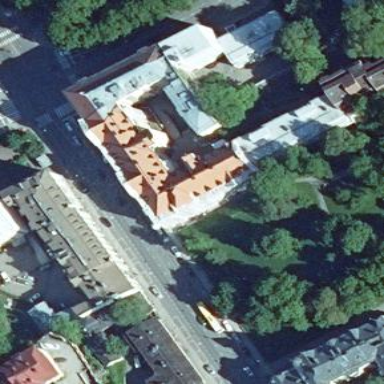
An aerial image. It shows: View of apartment building.